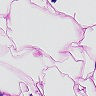
Metastatic tissue present: no